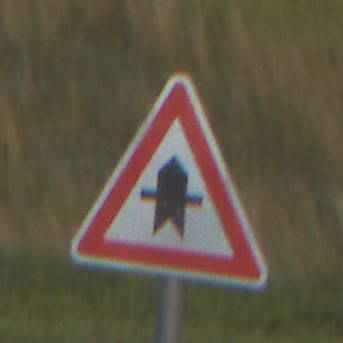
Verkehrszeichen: Vorfahrt
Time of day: SunriseSunset
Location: Outdoor (RoadRail)
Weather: PartlyCloudy
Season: NotSpecified
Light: Natural